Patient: sex F, age 66
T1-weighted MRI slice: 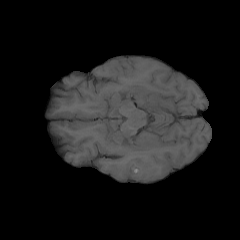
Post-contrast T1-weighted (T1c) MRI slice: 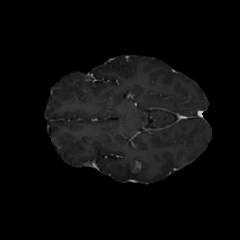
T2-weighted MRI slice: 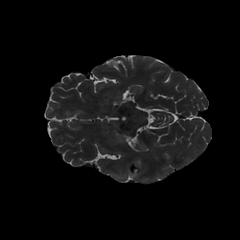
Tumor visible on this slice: yes
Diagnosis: Glioblastoma, IDH-wildtype
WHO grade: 4